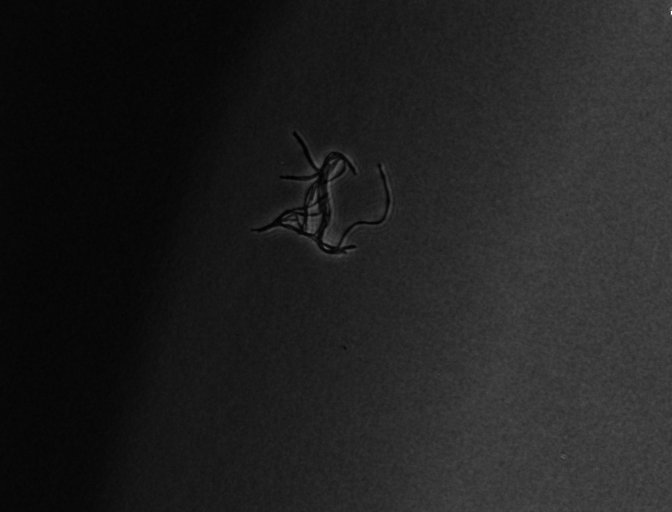
various_fewshot